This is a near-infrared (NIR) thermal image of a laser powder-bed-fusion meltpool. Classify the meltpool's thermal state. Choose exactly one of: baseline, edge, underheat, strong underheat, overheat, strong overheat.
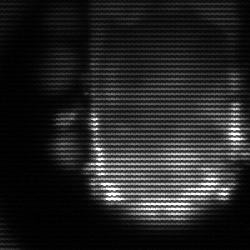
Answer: baseline